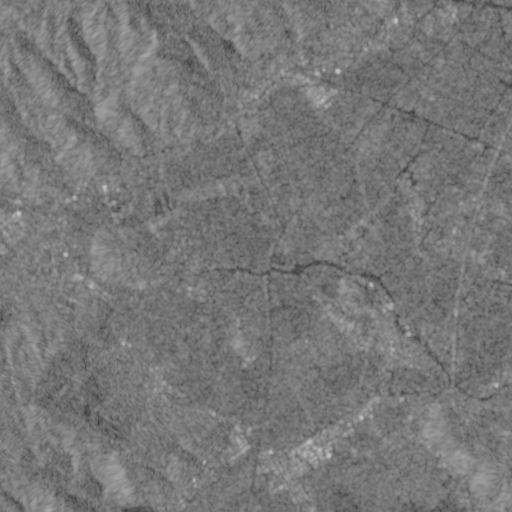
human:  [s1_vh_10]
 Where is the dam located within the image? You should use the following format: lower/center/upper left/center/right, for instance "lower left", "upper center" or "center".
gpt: The dam is located in the lower left of the image.
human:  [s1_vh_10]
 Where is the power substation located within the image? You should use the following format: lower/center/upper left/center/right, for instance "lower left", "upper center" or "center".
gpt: The power substation is located in the center left of the image.
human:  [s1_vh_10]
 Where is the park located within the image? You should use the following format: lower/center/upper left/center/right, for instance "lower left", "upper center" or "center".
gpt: There is no park in the image.

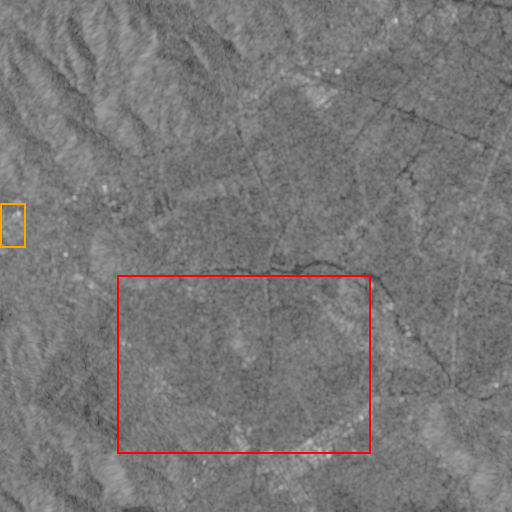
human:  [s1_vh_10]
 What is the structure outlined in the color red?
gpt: The structure outlined in red is a crop field.
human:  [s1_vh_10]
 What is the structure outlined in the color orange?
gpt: The structure outlined in orange is a power substation.
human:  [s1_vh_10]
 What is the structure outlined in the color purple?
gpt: There is no purple outline.